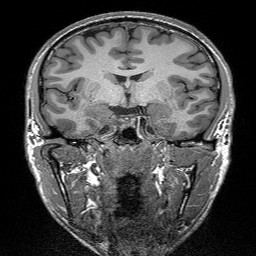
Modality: T1w
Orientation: sagittal
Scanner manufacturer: siemens
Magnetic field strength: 3 T
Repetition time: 2.3 s
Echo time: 0.00298 s